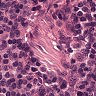
Metastatic tissue present: no